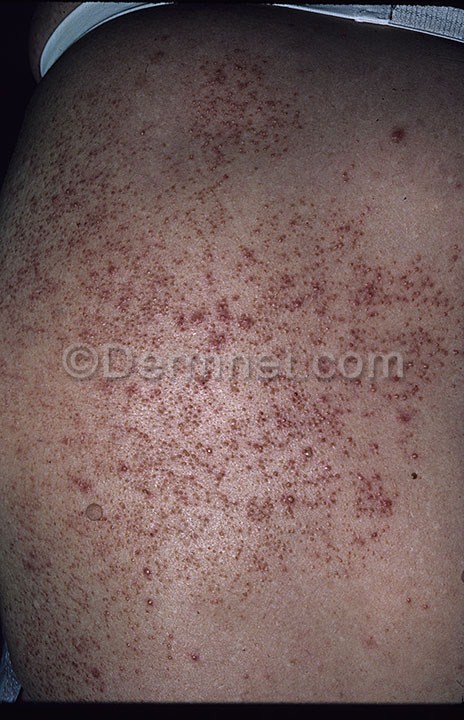
Disease: Bullous Disease Photos